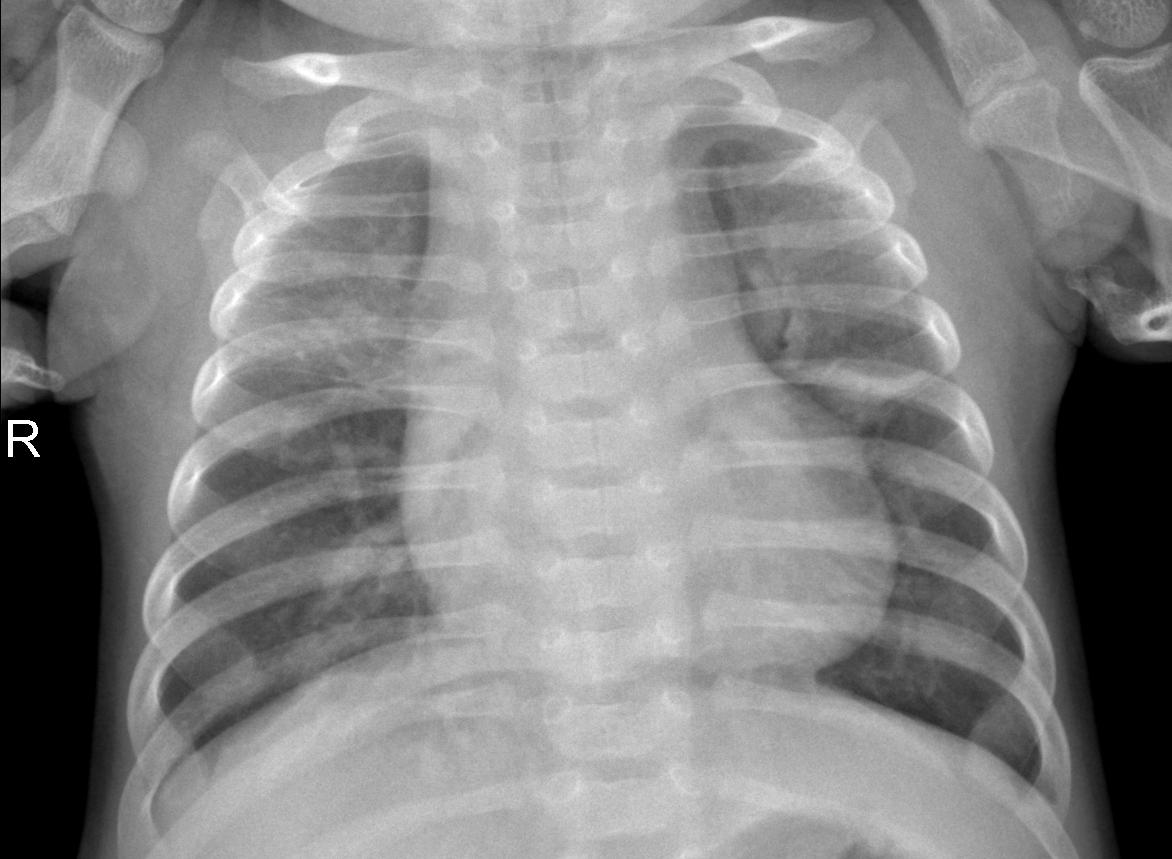
Diagnosis: PNEUMONIA